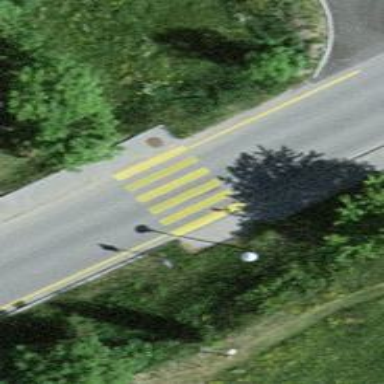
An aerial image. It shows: Marked road crossing.